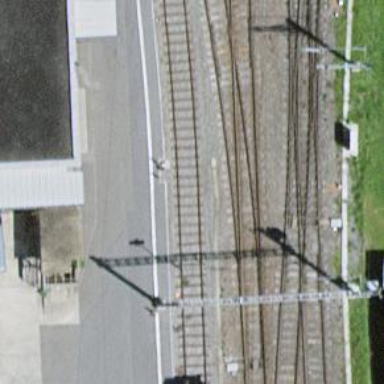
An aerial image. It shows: Railway switch.